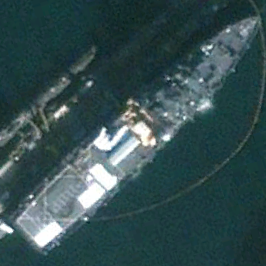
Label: combat